Question: In my string i have an plus (+) char.
For example, string is
> __VIEWSTATE=/wEPDwULLTIwMTY5NDMyMDAPZBYCZg9kFgICAQ9kFgxmD2QWAmYPFgIeC18hSXRlbUNvdW50AgMWBgIBD2QWAmYPFQEiPG5vYnI+PHNwYW4+0JLRhdC+0LQ8L3NwYW4+PC9ub2JyPmQCAw9kFgJmDxUBTDxub2JyPjxhIGhyZWY9J3NpZ251cC5hc3B4JyB0YXJnZXQ9J19zZWxmJz7QoNC10LPQuNGB0YLRgNCw0YbQuNGPPC9hPjwvbm9icj5kAgUPZBYCZg8VAUk8bm9icj48YSBocmVmPSdhYm91dC5hc3B4JyB0YXJnZXQ9J19zZWxmJz7QmNC90YTQvtGA0LzQsNGG0LjRjzwvYT48L25vYnI+ZAICD2QWBAIBDxYCHwACBRYKZg9kFgJmDxUBHjxsaT48Yj7QmtC
Now i add line to memo1 and get this:

Delphi inserts new line at random places.
I'm try to remove all lines break:
'''
viewstate:=StringReplace(viewstate, #10#13, ' ', [rfReplaceAll]);
viewstate:=StringReplace(viewstate, #13#10, ' ', [rfReplaceAll]);
viewstate:=StringReplace(viewstate, #10, ' ', [rfReplaceAll]);
viewstate:=StringReplace(viewstate, #13, ' ', [rfReplaceAll]);
'''
But it's no result. What is it?
P.S. I'm from Russia, so sorry for bad English.
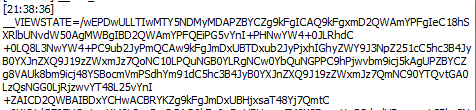
Answer: Delphi isn't adding linebreaks. The memo is adding visual soft-breaks at separator characters (such as '+'). Set the memo's 'WordWrap' property to false and it should resolve the problem.